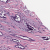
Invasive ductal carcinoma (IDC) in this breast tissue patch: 1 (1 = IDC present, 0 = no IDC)